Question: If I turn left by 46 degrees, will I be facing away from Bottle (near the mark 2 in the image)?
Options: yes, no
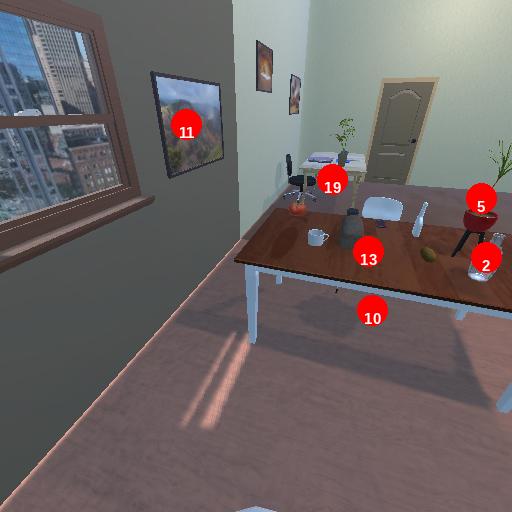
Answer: yes